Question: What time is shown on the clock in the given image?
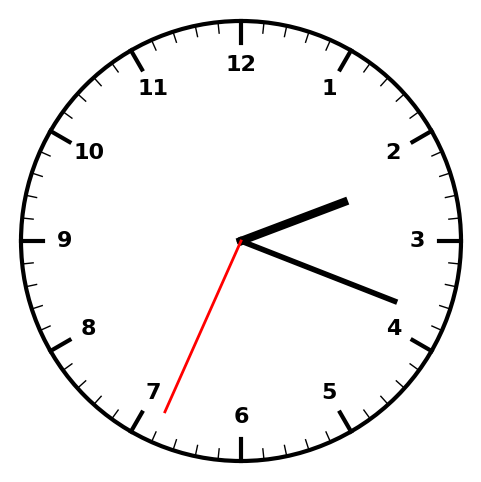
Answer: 02:18:34